Question: I wrote a WCF service a while ago that makes heavy use of custom operation invokers, error handlers, and behaviors - many of which heavily rely on the input message being of a certain type, or the message's base message type (each DataContract inherits from a base class and a number of interfaces). There are also many unit and integration tests set up for the various interfaces and classes involved. In addition, the software has to go through a vigorous sign off process every time it is modified, and rewriting the service layer is not my idea of fun.
It is currently configured to allow JSON and SOAP requests to come in.
A client wishes to POST to this service, using a application/x-www-form-urlencoded content-type, due to restrictions in their legacy software. Normally, the service would accept a JSON request that looks like this:
'''
{
"username":"jeff",
"password":"mypassword",
"myvalue":12345
}
'''
And the application/x-www-form-urlencoded message body that the client can send looks a bit like this:
'''
username=jeff&password=mypassword&myvalue=12345
'''
Alternatively, the client has informed me that they format the message as follows (if its useful):
'''
myjson={username:jeff,password:mypassword,myvalue:12345}
'''
Also consider that the service contrract looks like this:
'''
[ServiceContract(Namespace = "https://my.custom.domain.com/")]
public interface IMyContract {
[OperationContract]
[WebInvoke(Method = "POST", RequestFormat = WebMessageFormat.Json, UriTemplate = "process")]
MyCustomResponse Process(MyCustomRequest req);
}
'''
I would like to keep MyCustomRequest, and avoid replacing it with a Stream (as per the below links).
I have found a number of posts that suggest how to achieve this using a Stream OperationContract parameter, but in my particular instance it will be a lot of work to change the type of the OperationContract's parameter. The below posts go into some detail:
<URL>
<URL>
<URL>
Though I haven't found anything particularly useful in any of them.
Is there any way that I can intercept the message before it reaches the operation contract, and convert it from a the client's input to my custom classes, then have the rest of the application treat it as per normal?
Custom Message inspector? Operation selector? It's been a while since I got into the guts of WCF, so I'm a little rusty right now. I spent a while looking for the below image, as I remember using it to remind me of the call stack - if it's still relevant!

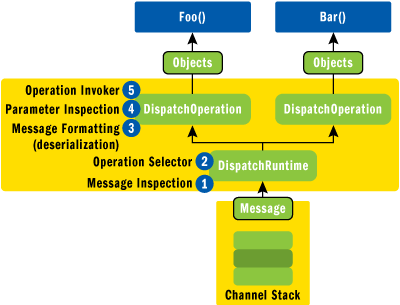
Answer: So, I solved this using a message inspector. It's not pretty, but it works for my case!
'''
using System;
public class StreamMessageInspector : IDispatchMessageInspector {
#region Implementation of IDispatchMessageInspector
public object AfterReceiveRequest(ref Message request, IClientChannel channel, InstanceContext instanceContext) {
if (request.IsEmpty) {
return null;
}
const string action = "<FullNameOfOperation>";
// Only process action requests for now
var operationName = request.Properties["HttpOperationName"] as string;
if (operationName != action) {
return null;
}
// Check that the content type of the request is set to a form post, otherwise do no more processing
var prop = (HttpRequestMessageProperty)request.Properties[HttpRequestMessageProperty.Name];
var contentType = prop.Headers["Content-Type"];
if (contentType != "application/x-www-form-urlencoded") {
return null;
}
///////////////////////////////////////
// Build the body from the form values
string body;
// Retrieve the base64 encrypted message body
using (var ms = new MemoryStream()) {
using (var xw = XmlWriter.Create(ms)) {
request.WriteBody(xw);
xw.Flush();
body = Encoding.UTF8.GetString(ms.ToArray());
}
}
// Trim any characters at the beginning of the string, if they're not a <
body = TrimExtended(body);
// Grab base64 binary data from <Binary> XML node
var doc = XDocument.Parse(body);
if (doc.Root == null) {
// Unable to parse body
return null;
}
var node = doc.Root.Elements("Binary").FirstOrDefault();
if (node == null) {
// No "Binary" element
return null;
}
// Decrypt the XML element value into a string
var bodyBytes = Convert.FromBase64String(node.Value);
var bodyDecoded = Encoding.UTF8.GetString(bodyBytes);
// Deserialize the form request into the correct data contract
var qss = new QueryStringSerializer();
var newContract = qss.Deserialize<MyServiceContract>(bodyDecoded);
// Form the new message and set it
var newMessage = Message.CreateMessage(OperationContext.Current.IncomingMessageVersion, action, newContract);
request = newMessage;
return null;
}
public void BeforeSendReply(ref Message reply, object correlationState) {
}
#endregion
/// <summary>
/// Trims any random characters from the start of the string. I would say this is a BOM, but it doesn't seem to be.
/// </summary>
/// <param name="s"></param>
/// <returns></returns>
private string TrimExtended(string s) {
while (true) {
if (s.StartsWith("<")) {
// Nothing to do, return the string
return s;
}
// Replace the first character of the string
s = s.Substring(1);
if (!s.StartsWith("<")) {
continue;
}
return s;
}
}
}
'''
I then created an endpoint behavior and added it via WCF configuration:
'''
public class StreamMessageInspectorEndpointBehavior : BehaviorExtensionElement, IEndpointBehavior {
public void Validate(ServiceEndpoint endpoint) {
}
public void AddBindingParameters(ServiceEndpoint endpoint, BindingParameterCollection bindingParameters) {
}
public void ApplyDispatchBehavior(ServiceEndpoint endpoint, EndpointDispatcher endpointDispatcher) {
endpointDispatcher.DispatchRuntime.MessageInspectors.Add(new StreamMessageInspector());
}
public void ApplyClientBehavior(ServiceEndpoint endpoint, ClientRuntime clientRuntime) {
}
#region Overrides of BehaviorExtensionElement
protected override object CreateBehavior() {
return this;
}
public override Type BehaviorType {
get { return GetType(); }
}
#endregion
}
'''
Here's the excerpt of the config changes:
'''
<extensions>
<behaviorExtensions>
<add name="streamInspector" type="My.Namespace.WCF.Extensions.Behaviors.StreamMessageInspectorEndpointBehavior, My.Namespace.WCF, Version=1.0.0.0, Culture=neutral" />
</behaviorExtensions>
</extensions>
<behaviors>
<endpointBehaviors>
<behavior name="MyEndpointBehavior">
<streamInspector/>
</behavior>
</endpointBehaviors>
'''
QueryStringSerializer.Deserialize() deserializes a querystring into a DataContract (based on the DataMember.Name attribute, or the property name if the DataMember attribute does not exist).